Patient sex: M
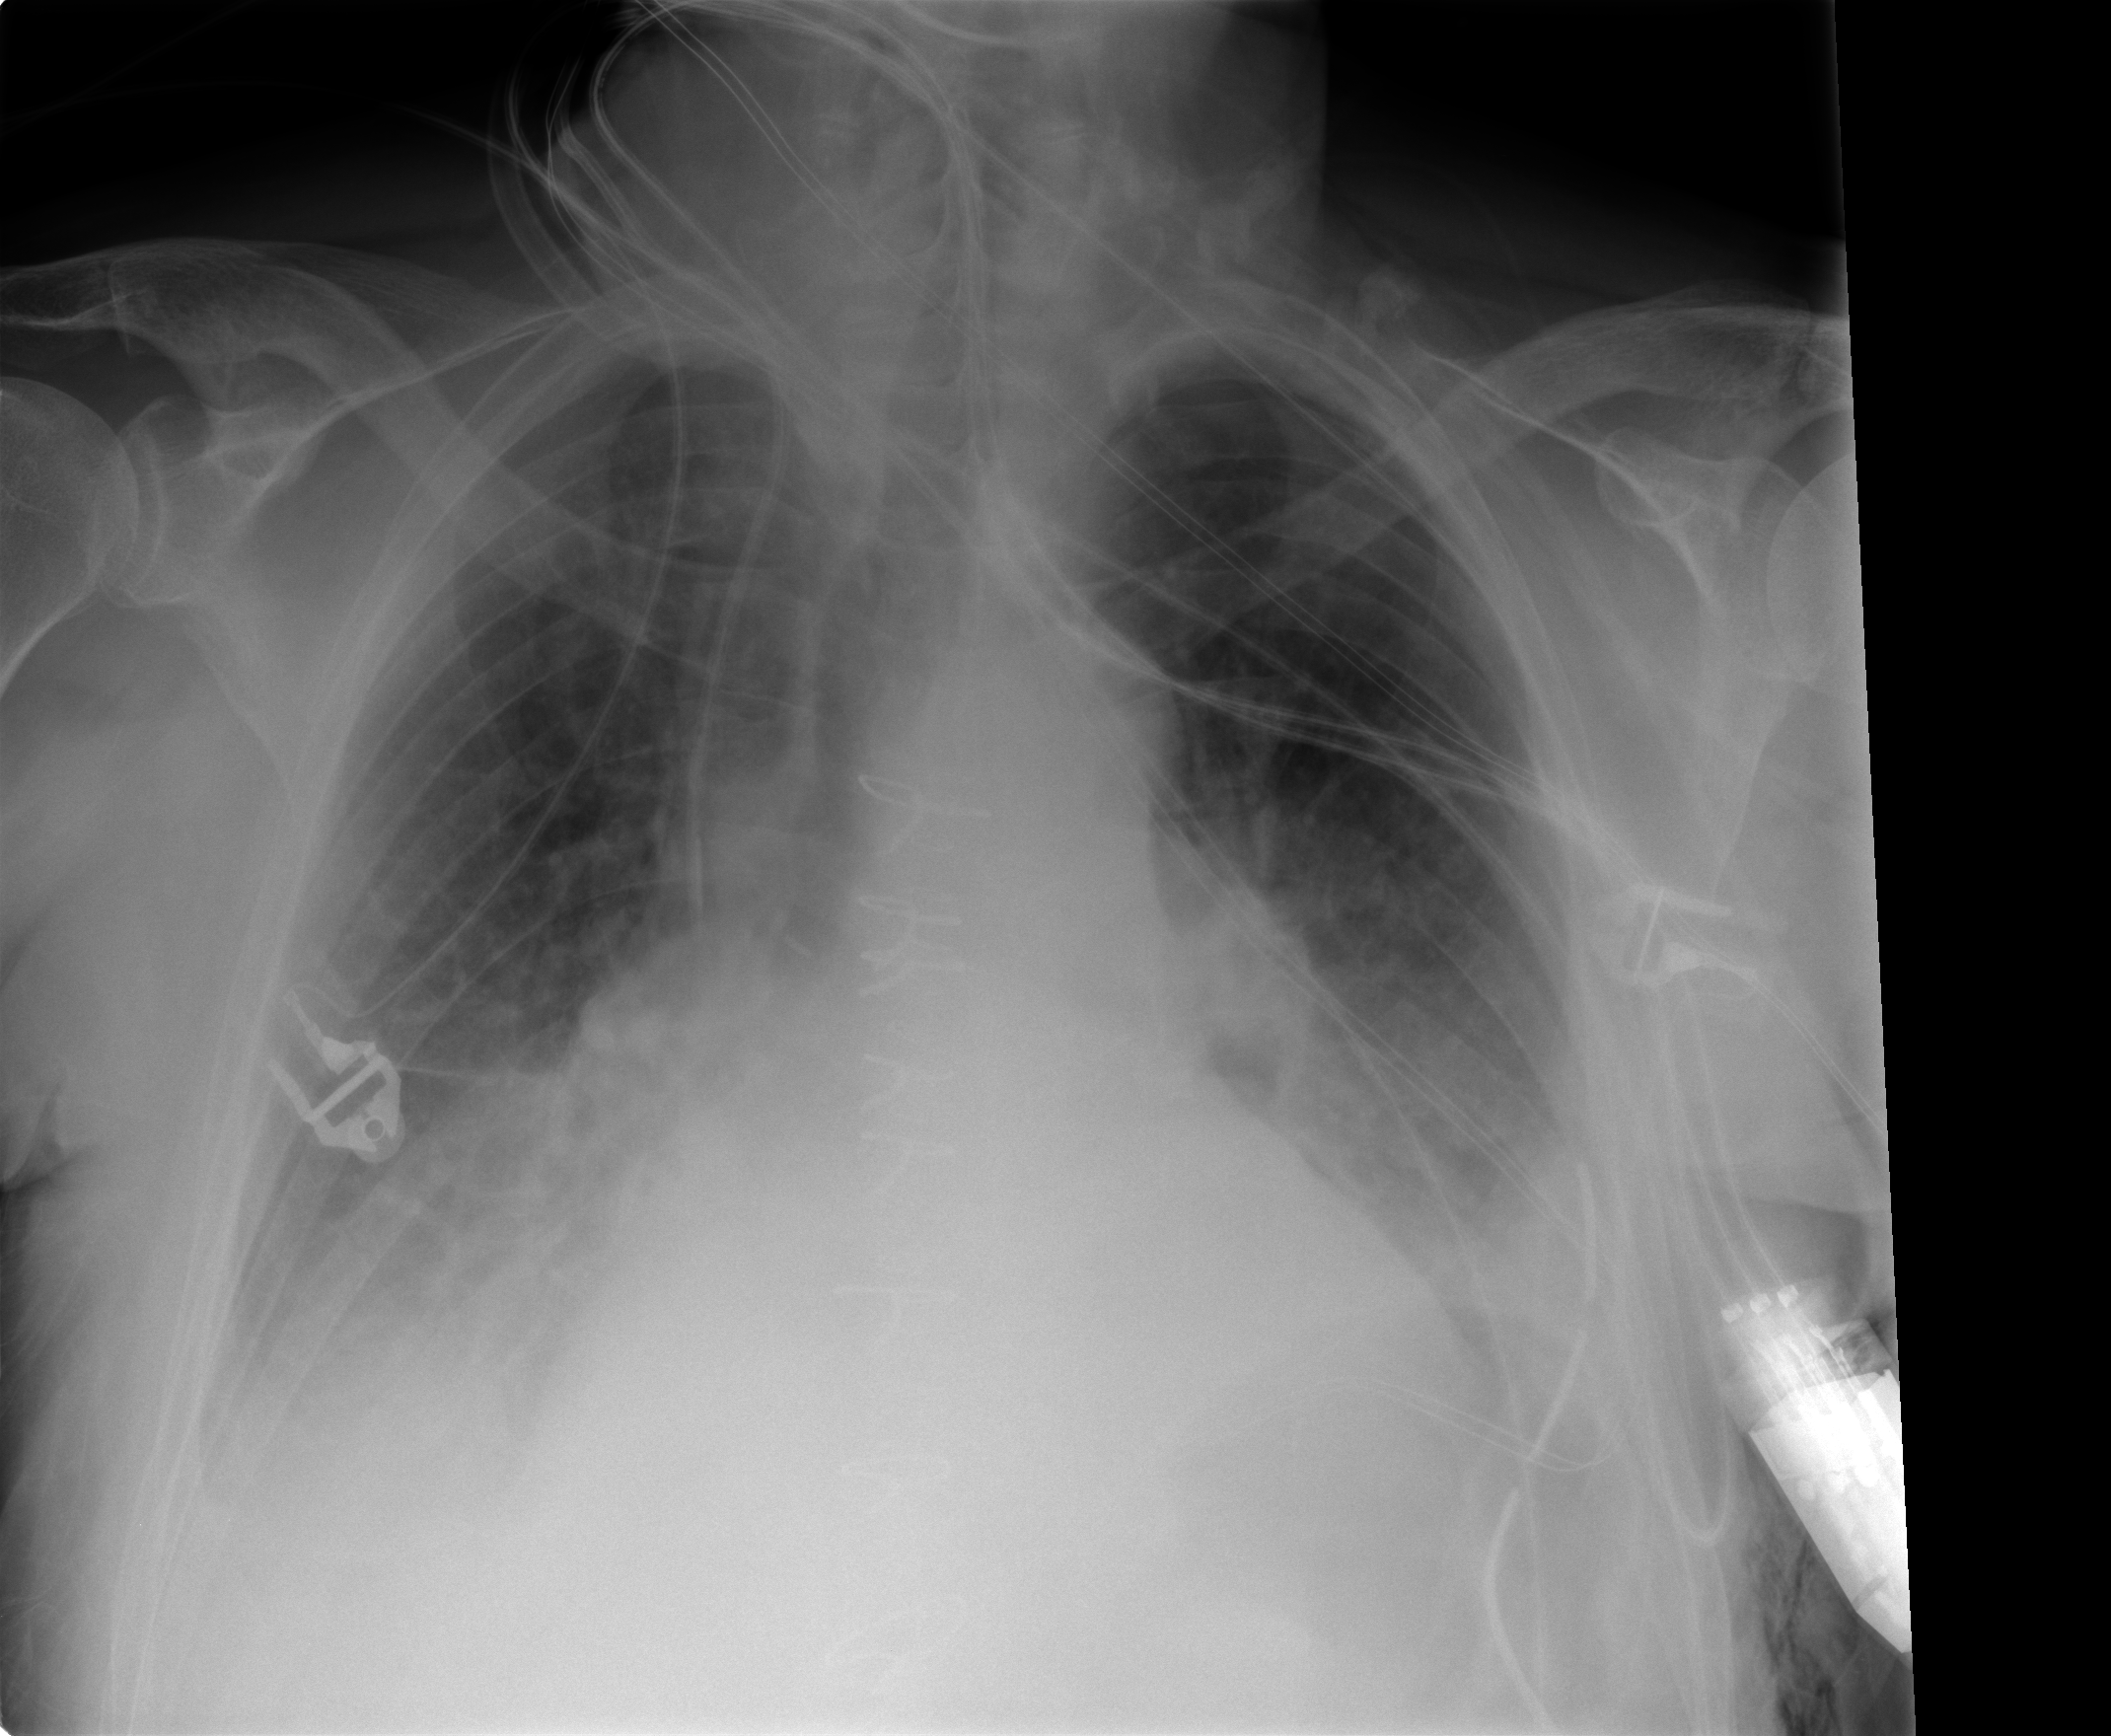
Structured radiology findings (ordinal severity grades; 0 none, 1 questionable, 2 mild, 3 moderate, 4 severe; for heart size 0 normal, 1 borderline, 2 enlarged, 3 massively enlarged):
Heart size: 3
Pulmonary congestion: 2
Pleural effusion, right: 3
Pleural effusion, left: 3
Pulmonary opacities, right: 0
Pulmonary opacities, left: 0
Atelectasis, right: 2
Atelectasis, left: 2